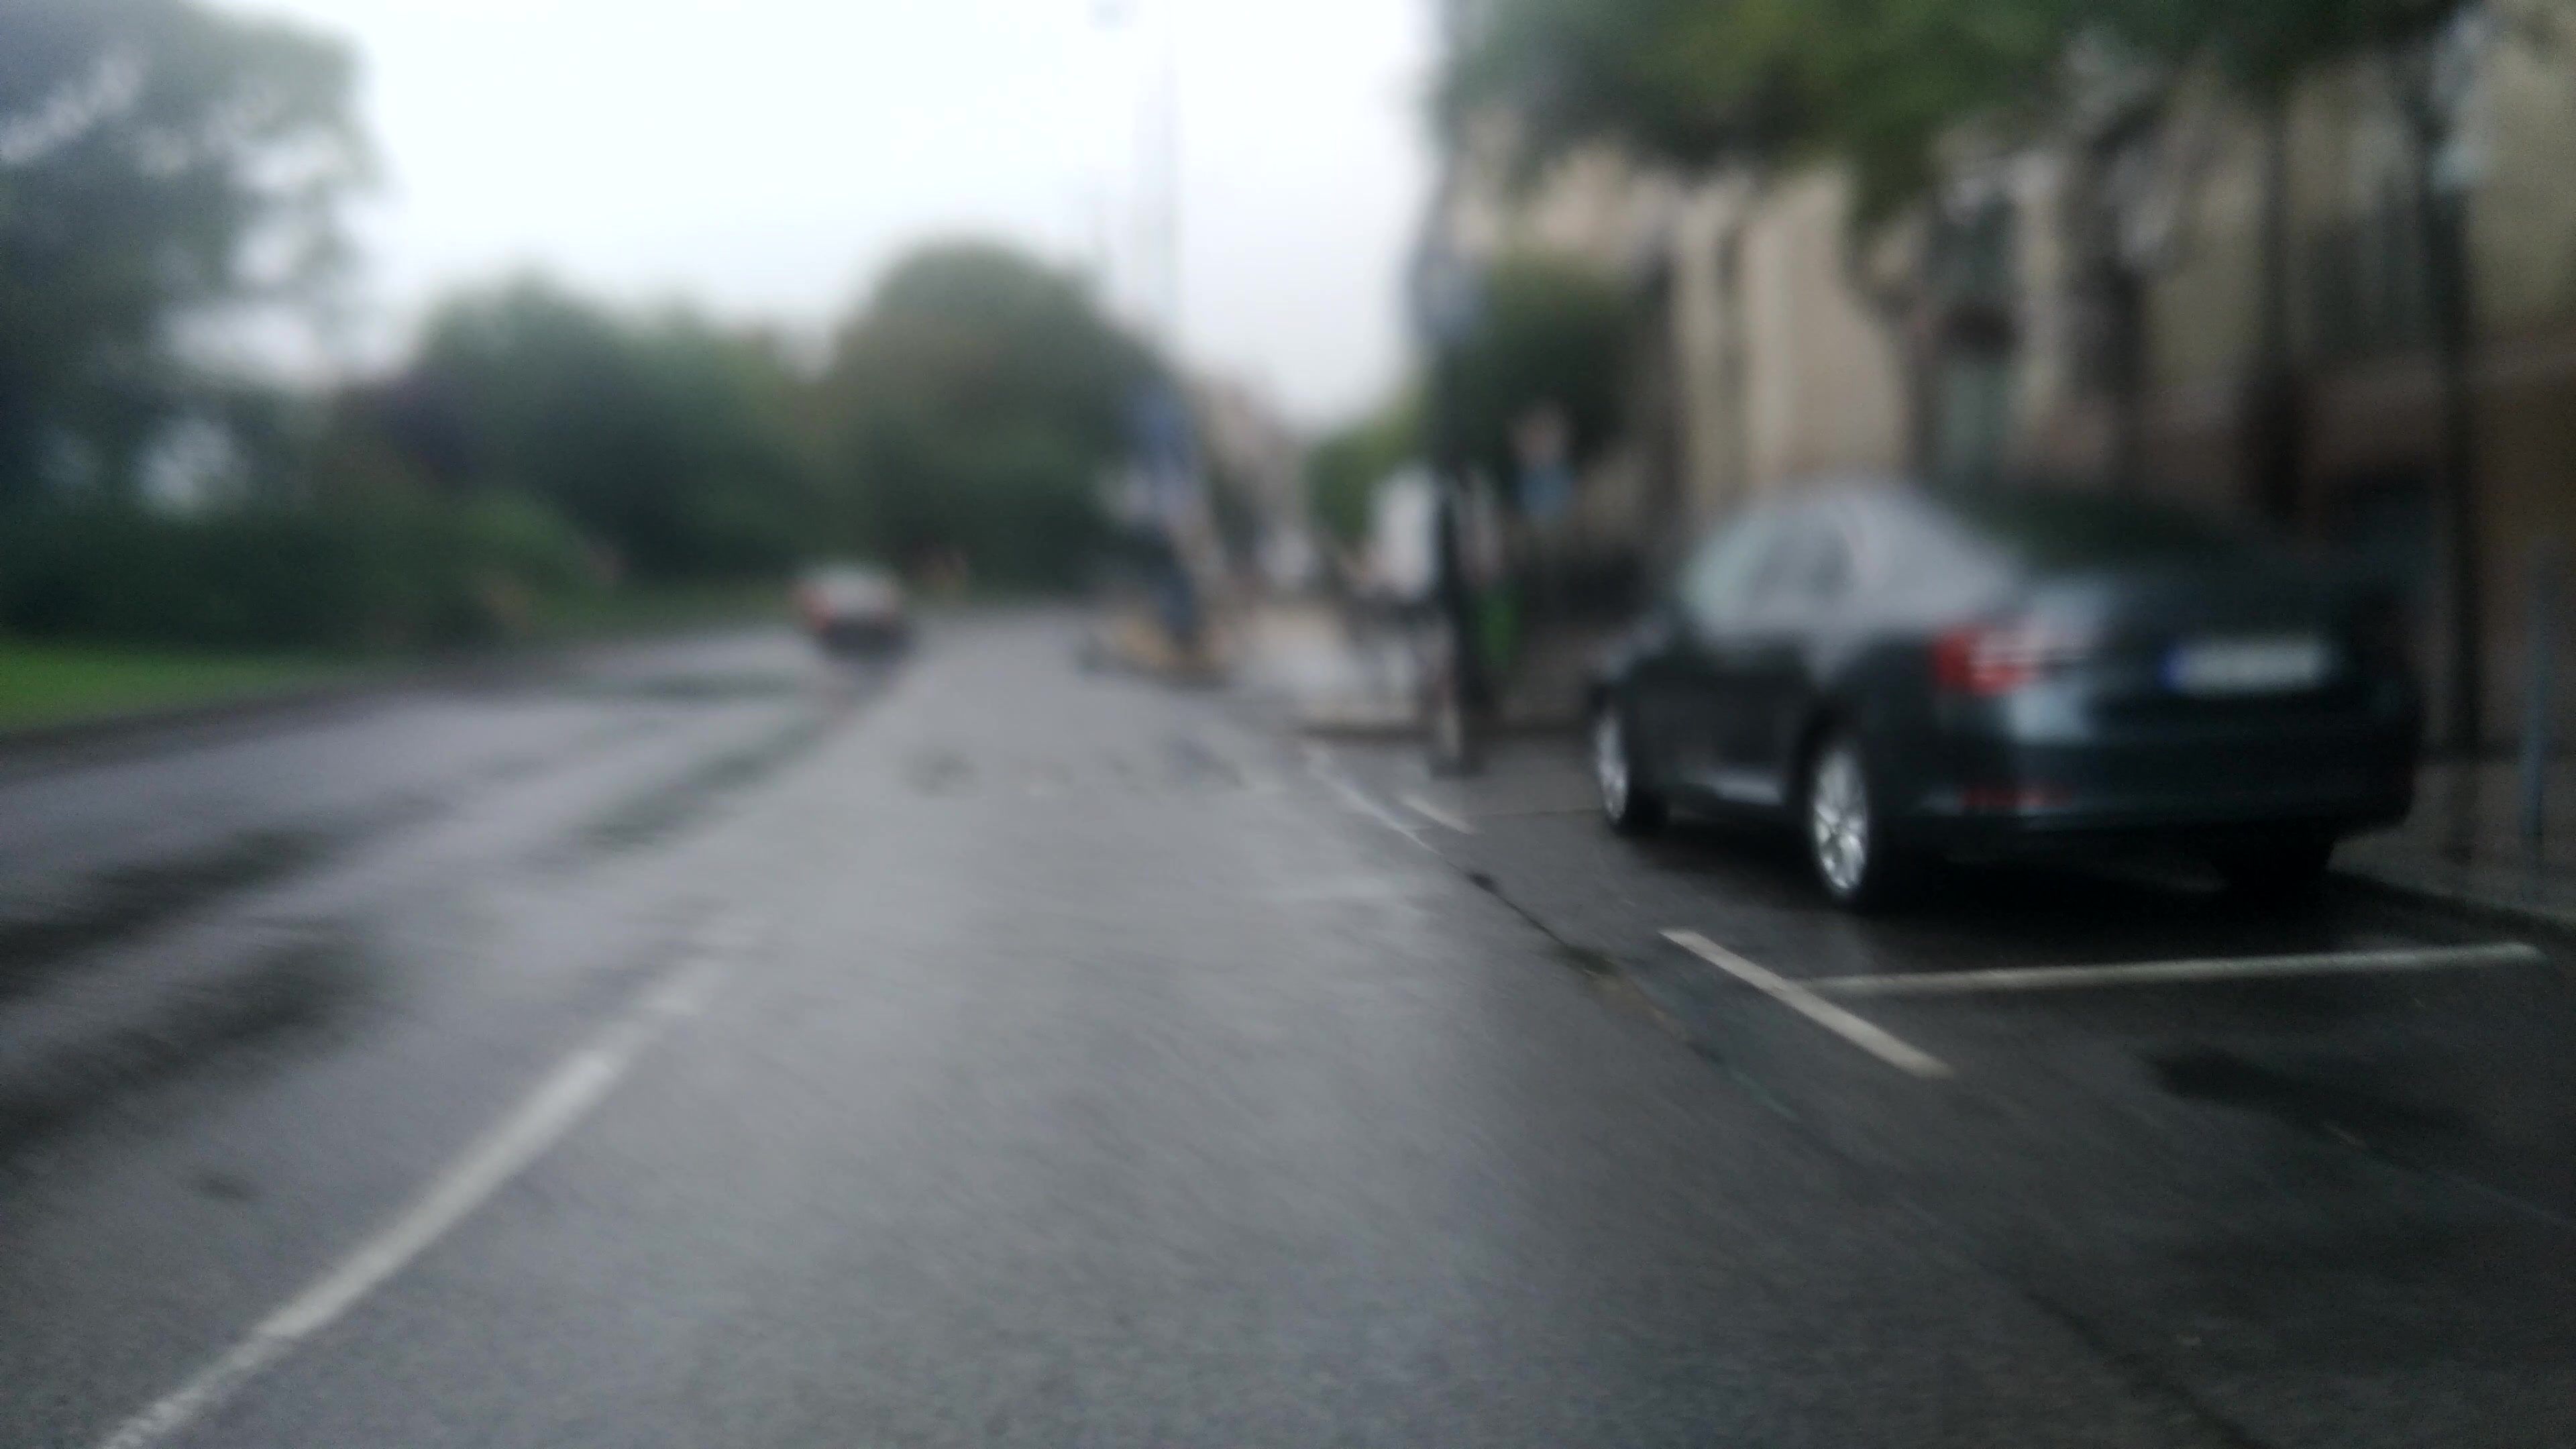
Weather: clear
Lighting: day
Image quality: slightly poor
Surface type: driving surface
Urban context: urban centre
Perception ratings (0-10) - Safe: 0.76, Lively: 7.2, Beautiful: 9.09, Boring: 2.16, Depressing: 1.13, Wealthy: 2.2